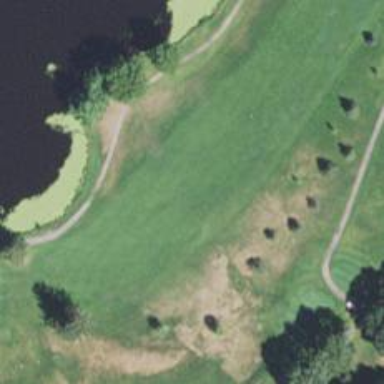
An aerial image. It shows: Golf hole.